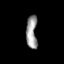
Tissue: lung
Cell type: Myeloid cells
Senescence score: 0.2086
Nuclear area (px): 358
Mean DAPI intensity: 152.83